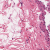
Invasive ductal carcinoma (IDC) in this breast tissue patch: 0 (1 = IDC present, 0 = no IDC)